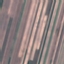
Land use / land cover class: AnnualCrop